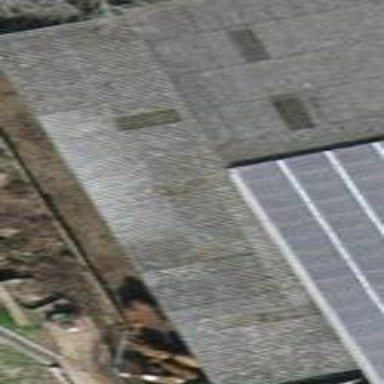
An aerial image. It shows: View of roof of building.